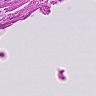
Metastatic tissue present: no